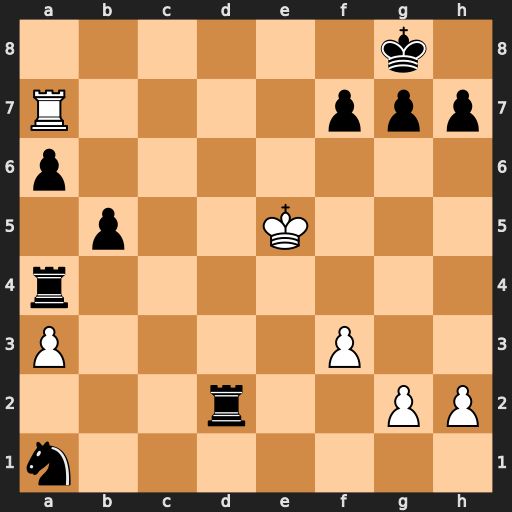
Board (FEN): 6k1/R4ppp/p7/1p2K3/r7/P4P2/3r2PP/n7
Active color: w
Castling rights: -
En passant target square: -
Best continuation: Ra8+ Rd8 Rxd8#